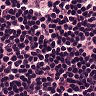
Metastatic tissue present: no